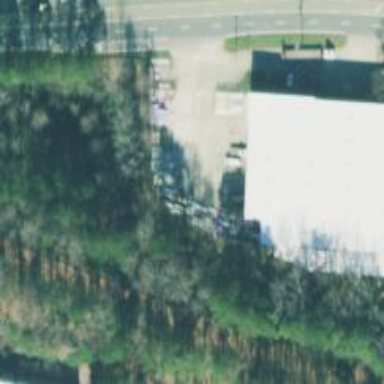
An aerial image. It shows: Trading shop located within building.